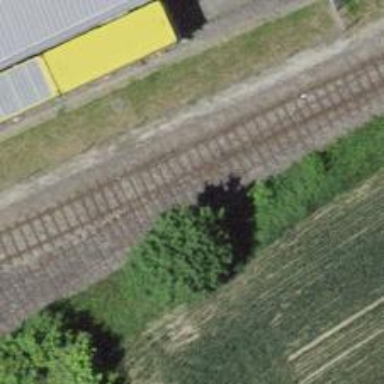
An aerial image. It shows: Railway spur service.